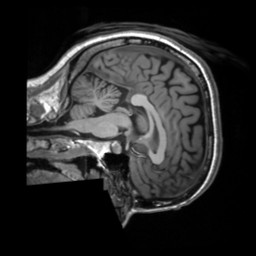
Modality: T1w
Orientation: sagittal
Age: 46
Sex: female
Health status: ill
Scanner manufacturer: siemens
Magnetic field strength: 3 T
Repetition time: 2.3 s
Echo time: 0.00201 s